Field crop: maize
Growth stage: 2
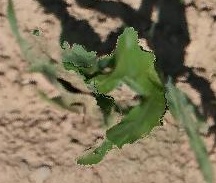
Species: maize